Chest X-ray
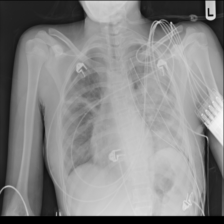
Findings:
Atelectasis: positive
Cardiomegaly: negative
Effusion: negative
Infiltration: negative
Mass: negative
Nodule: negative
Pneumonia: negative
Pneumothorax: negative
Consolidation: negative
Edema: negative
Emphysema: negative
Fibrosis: negative
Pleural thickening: negative
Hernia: negative